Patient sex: F
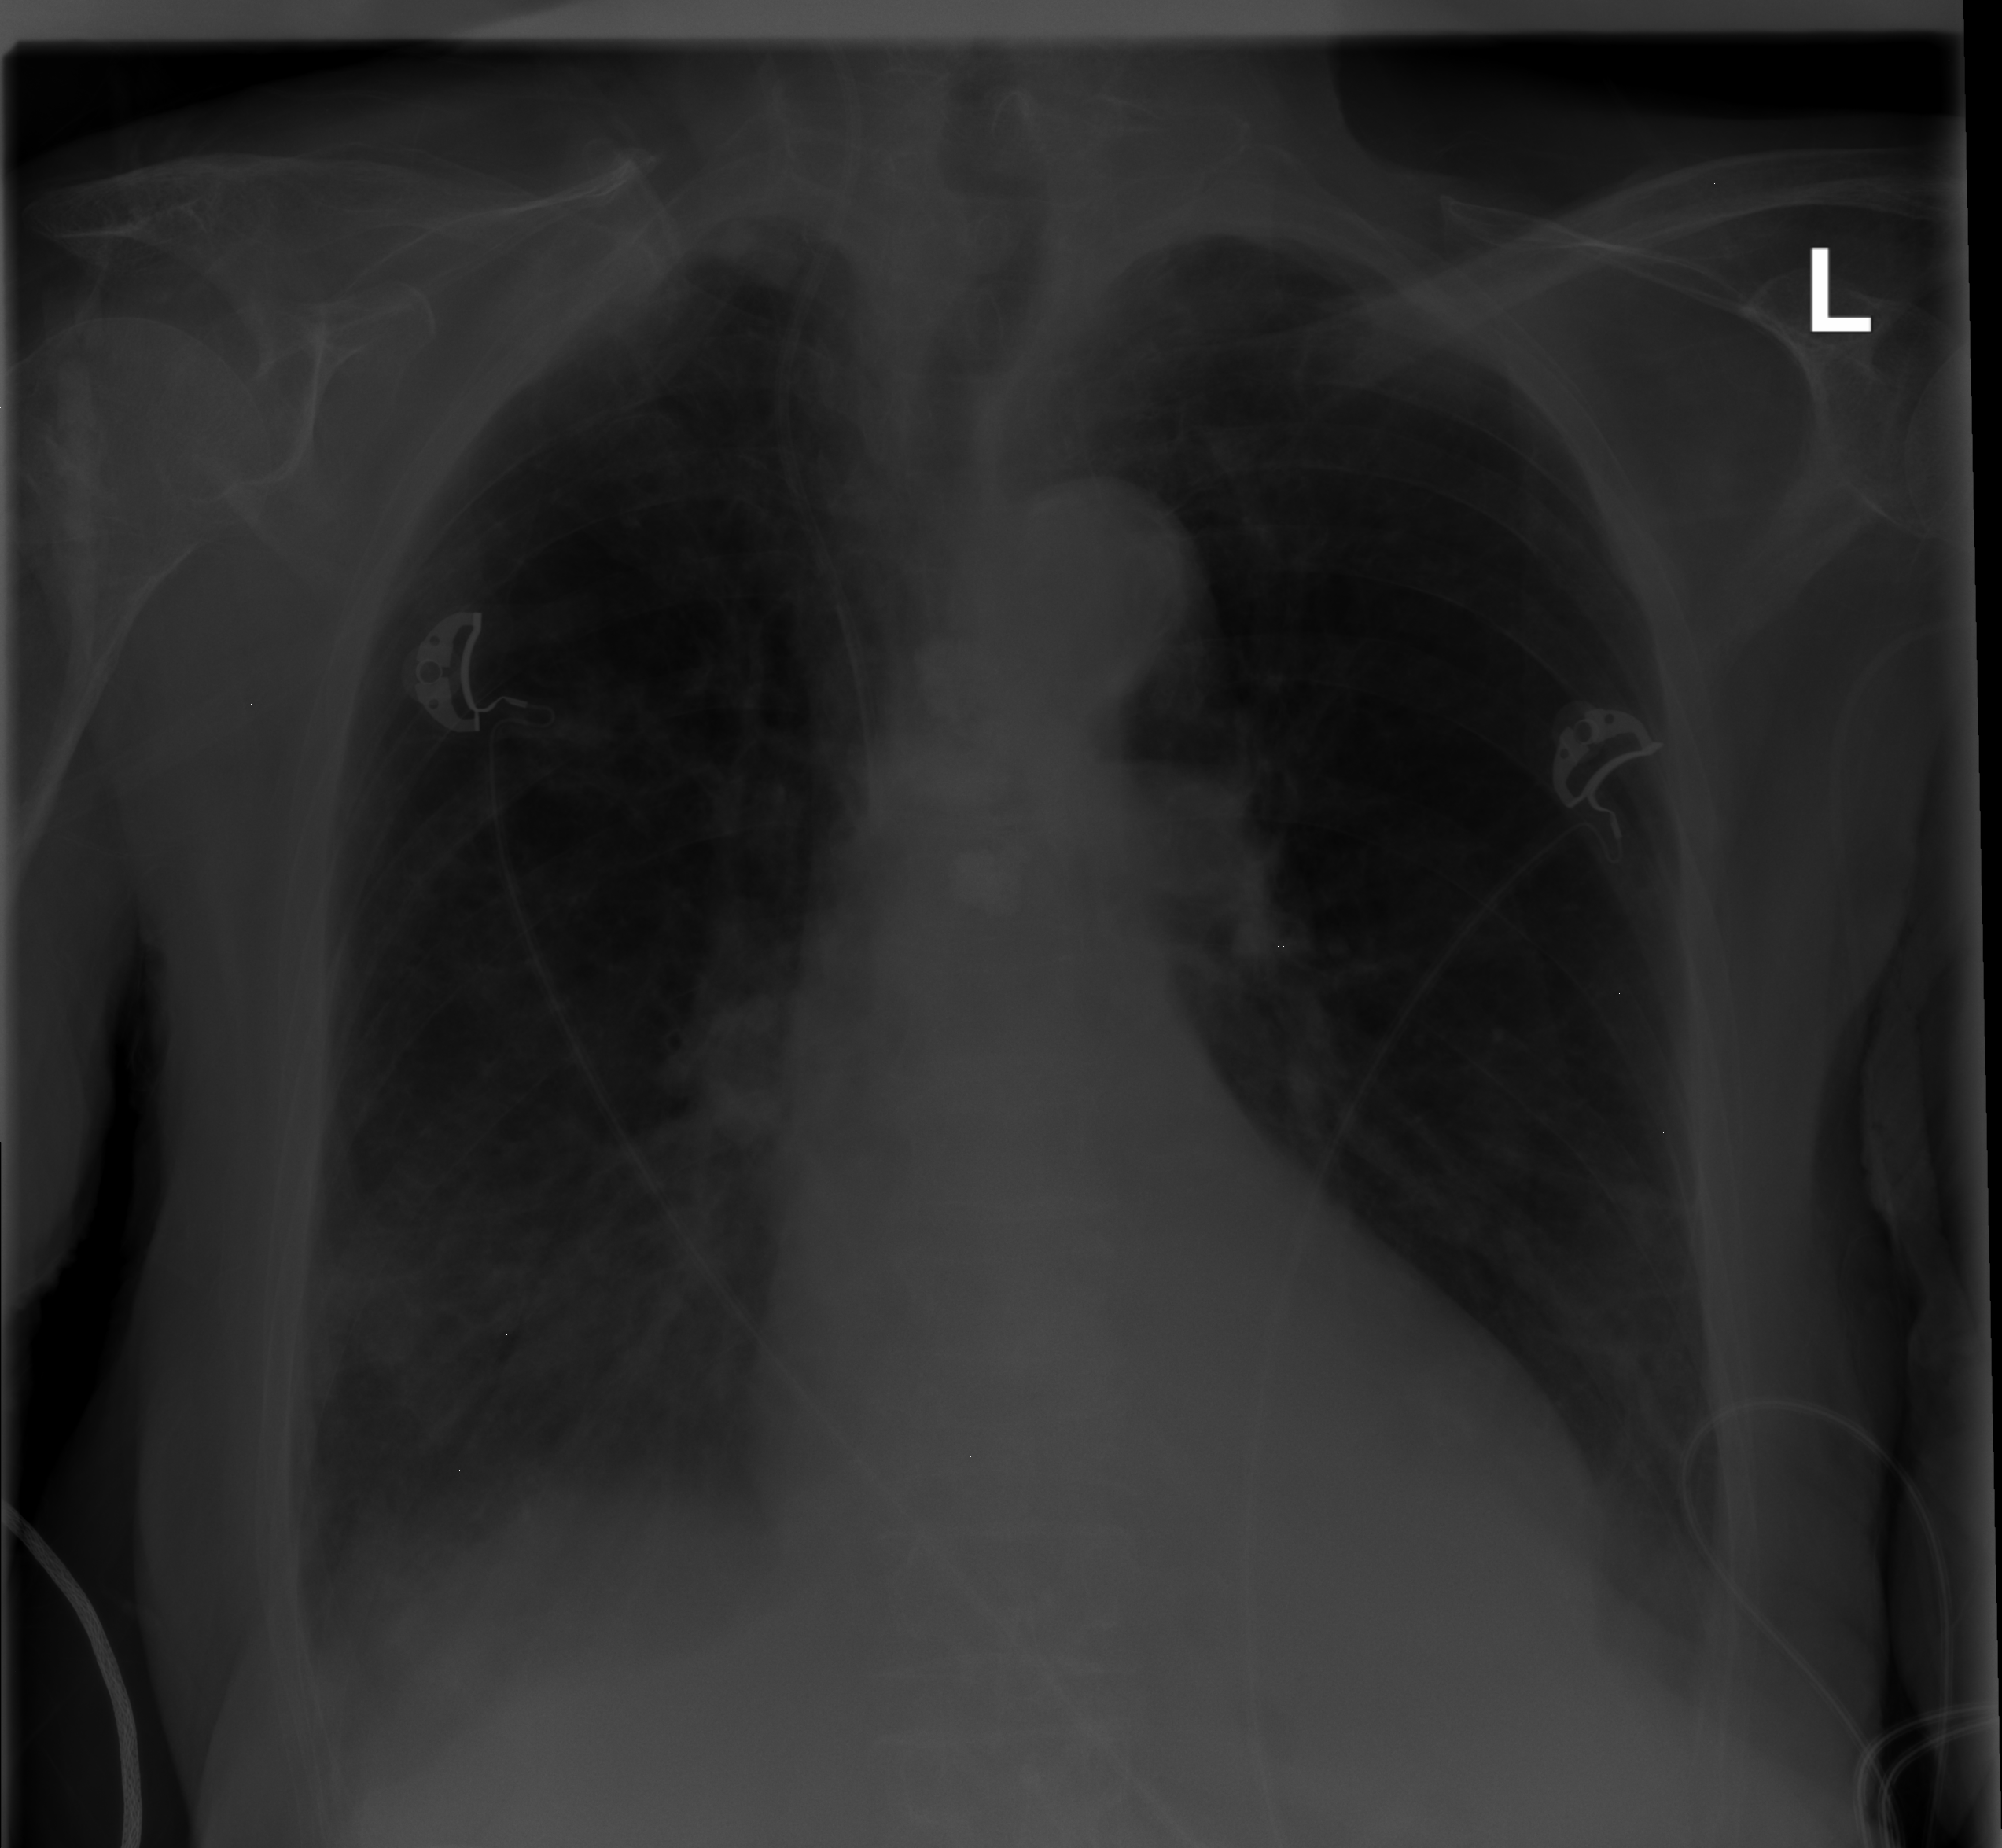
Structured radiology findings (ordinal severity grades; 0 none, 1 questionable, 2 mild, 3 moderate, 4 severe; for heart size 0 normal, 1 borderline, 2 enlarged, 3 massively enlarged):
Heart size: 1
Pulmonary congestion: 1
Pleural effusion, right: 2
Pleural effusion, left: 2
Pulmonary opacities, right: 2
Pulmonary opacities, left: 0
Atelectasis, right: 2
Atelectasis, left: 2